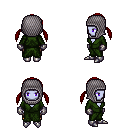
a pixel art fantasy rpg character, female body template, dark elf, purple skin, green robe, gold greaves, red twin-tailed hairstyle, chain hood, metal gloves, metal boots, four views (front, back, left, right), 2x2 character sprite sheet, small pixel art, hard edges, no anti-aliasing